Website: lowes
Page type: receipt
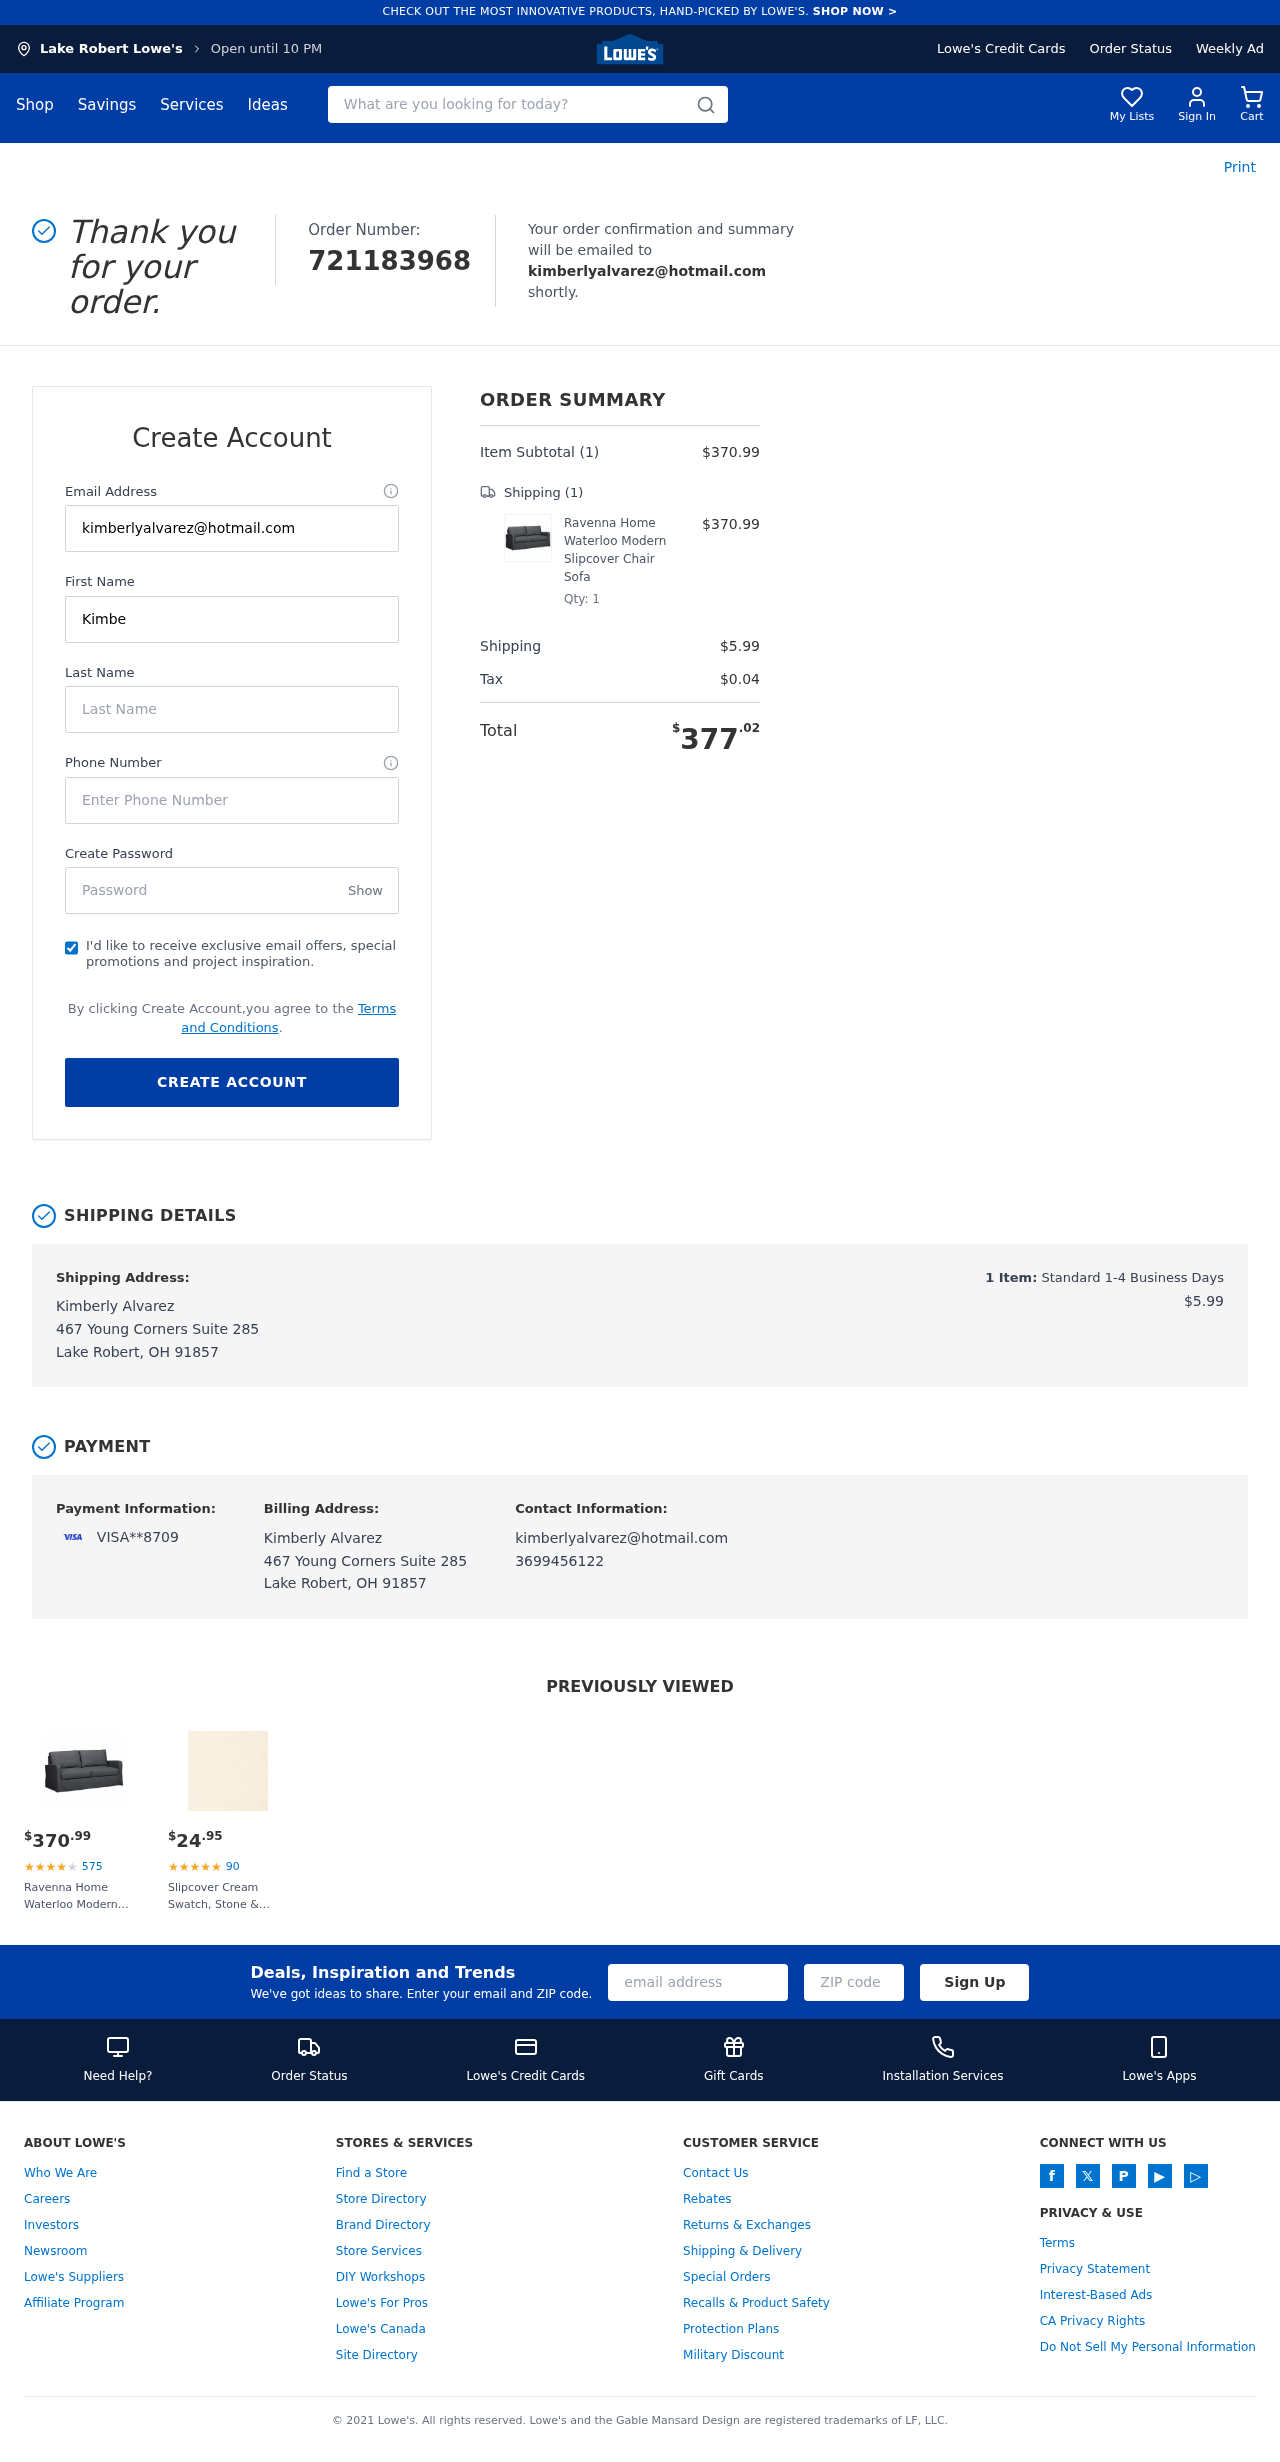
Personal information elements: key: PII_CARD_LAST4
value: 8709
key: PII_CARD_TYPE
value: VISA
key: PII_CITY
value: Lake Robert
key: PII_EMAIL
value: kimberlyalvarez@hotmail.com
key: PII_FULLNAME
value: Kimberly Alvarez
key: PII_PHONE
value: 3699456122
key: PII_STREET
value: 467 Young Corners Suite 285
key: PII_FIRSTNAME
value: Kimberly
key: PII_LASTNAME
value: Alvarez
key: PII_CITY_STATE_ZIP
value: Lake Robert, OH 91857
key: PII_FULLNAME2
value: Kimberly Alvarez
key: PII_FULLNAME3
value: Kimberly Alvarez
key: PII_FIRSTNAME2
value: Kimberly
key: PII_FIRSTNAME3
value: Kimberly
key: PII_LASTNAME2
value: Alvarez
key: PII_LASTNAME3
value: Alvarez
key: PII_FIRSTNAME_DERIVED
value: Kimberly
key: PII_LASTNAME_DERIVED
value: Alvarez
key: PII_FULLNAME_DERIVED
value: Kimberly Alvarez
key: PII_NAME_FULL_DERIVED
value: Kimberly Alvarez
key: PII_STREET2
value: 467 Young Corners Suite 285
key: PII_CITY_STATE_ZIP2
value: Lake Robert, OH 91857
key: PII_EMAIL2
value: kimberlyalvarez@hotmail.com
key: PII_EMAIL3
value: kimberlyalvarez@hotmail.com
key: PII_PHONE_LINE
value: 6122
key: PII_PHONE_SUFFIX
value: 6122
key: PII_PHONE2
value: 3699456122
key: PII_PHONE3
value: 3699456122
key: PII_PHONE_NUMERIC
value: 3699456122
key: PII_PHONE_LINE_NUMERIC
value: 6122
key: PII_PHONE_SUFFIX_NUMERIC
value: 6122
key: PII_PHONE2_NUMERIC
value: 3699456122
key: PII_PHONE3_NUMERIC
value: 3699456122
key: PII_PHONE_DIGITS
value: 3699456122
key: PII_PHONE_LAST4
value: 6122
Product elements: key: PRODUCT1_NAME
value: Ravenna Home Waterloo Modern Slipcover Chair Sofa
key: PRODUCT1_PRICE
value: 370.99
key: PRODUCT1_QUANTITY
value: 1
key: PRODUCT2_NAME
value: Slipcover Cream Swatch, Stone & Beam
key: PRODUCT2_NUM_RATINGS
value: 90
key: PRODUCT2_PRICE
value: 24.95
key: PRODUCT1_PRICE2
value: $370.99
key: PRODUCT1_RATING2
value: ★
★
★
★
★
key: PRODUCT1_NUM_RATINGS2
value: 575
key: PRODUCT1_NAME2
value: Ravenna Home Waterloo Modern Slipcover Chair Sofa
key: PRODUCT2_RATING
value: ★
★
★
★
★
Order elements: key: ORDER_ID
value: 721183968
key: ORDER_NUM_ITEMS
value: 1
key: ORDER_SUBTOTAL
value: $370.99
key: ORDER_NUM_ITEMS2
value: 1
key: ORDER_SHIPPING_COST
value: $5.99
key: ORDER_TAX
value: $0.04
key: ORDER_TOTAL
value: $377.02
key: ORDER_NUM_ITEMS3
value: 1
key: ORDER_SHIPPING_COST2
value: $5.99
Search elements: key: HEADER_SEARCH
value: What are you looking for today?